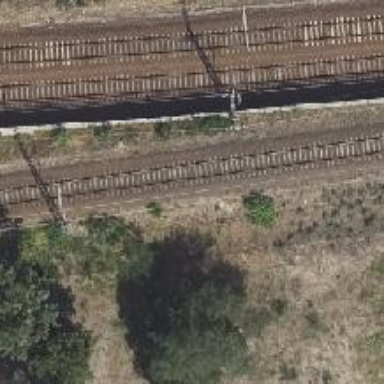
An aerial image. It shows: Railway with electrified contact lines.